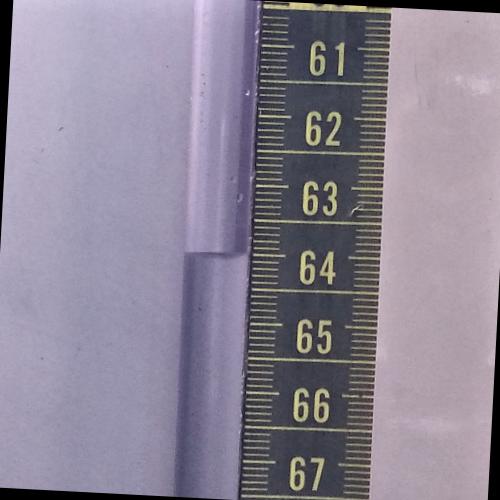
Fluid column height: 64.0 cm